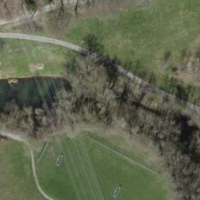
EUNIS habitat code: 25
Species observed at this site:
Prunus padus